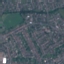
Land use / land cover class: Residential